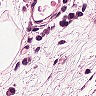
Metastatic tissue present: no